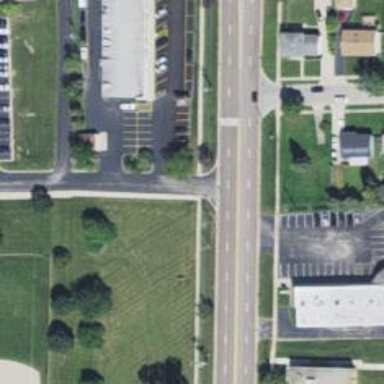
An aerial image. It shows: Unmarked road crossing.